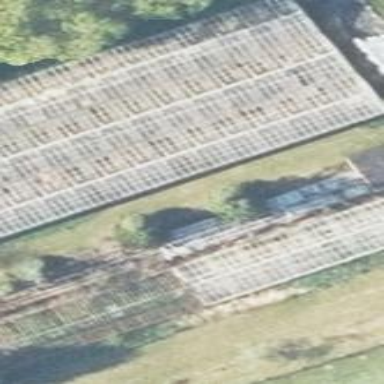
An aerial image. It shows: Greenhouse with gabled roof oriented lengthwise.